Aerial crown-view tile of a tropical tree (Barro Colorado Island, Panama), acquired 20240716:
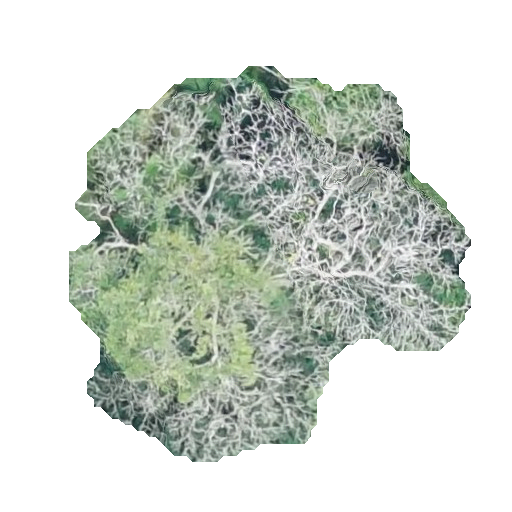
Species: Tabebuia rosea
GBIF accepted scientific name: Tabebuia rosea
Crown area: 174.623 m²